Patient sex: M
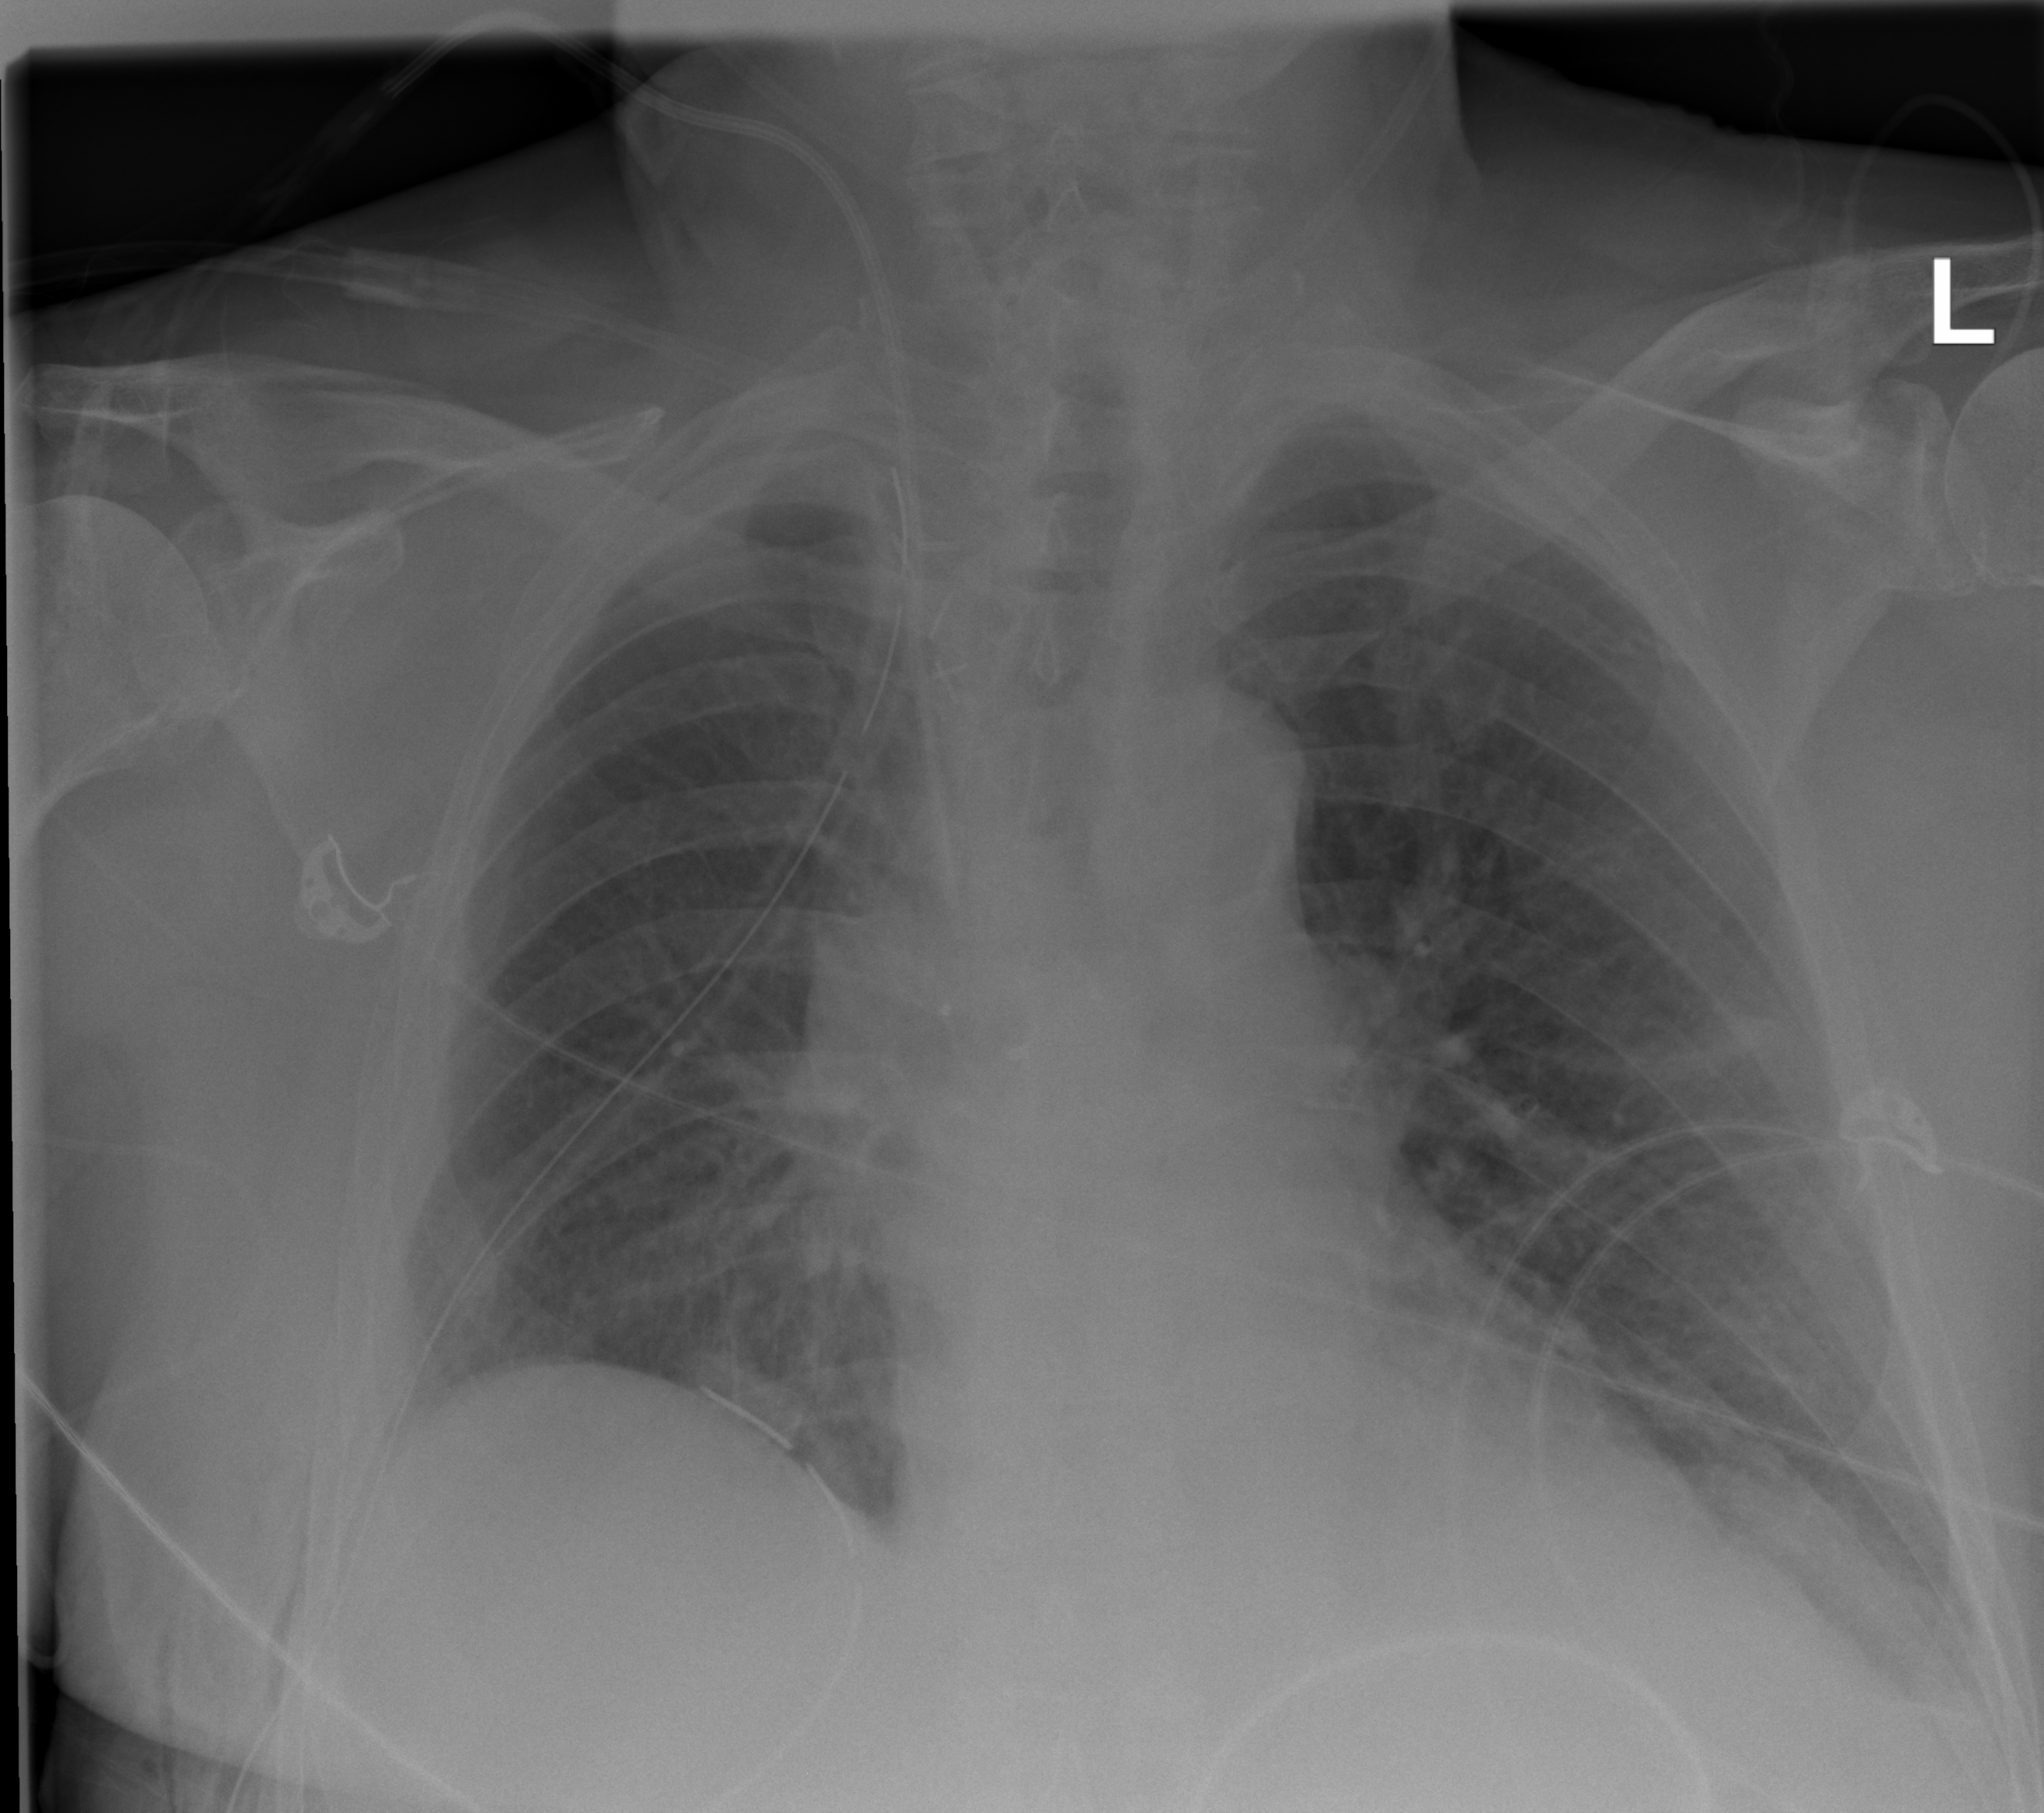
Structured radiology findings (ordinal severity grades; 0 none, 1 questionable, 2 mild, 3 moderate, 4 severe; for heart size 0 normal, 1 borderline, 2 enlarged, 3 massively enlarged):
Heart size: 1
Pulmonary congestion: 0
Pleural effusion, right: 2
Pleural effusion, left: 2
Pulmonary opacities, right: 2
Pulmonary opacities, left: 2
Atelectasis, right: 2
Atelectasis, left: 2